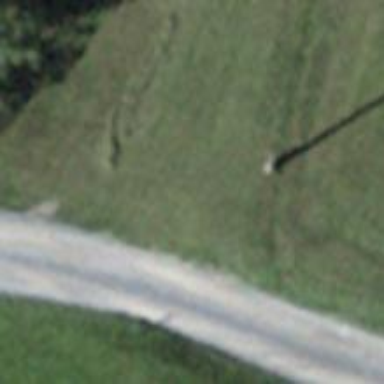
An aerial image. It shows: Power pole.